Question: I've been looking everywhere for a solution to my problem, but to no avail so far.
I'm following steps to create a Facebook app from a <URL> and I've run into a problem in the logging in process even though I seem to be doing everything correctly. When the app tries to login, I get the following error:
> Given URL is not permitted by the application configuration.: One or
more of the given URLs is not allowed by the App's settings. It must
match the Website URL or Canvas URL, or the domain must be a subdomain
of one of the App's domains.
You would think that there's something wrong with my app configuration, but that doesn't seem to be the case. Here's a screenshot:

The canvas URL is correct and I've tested with or without the App Domains field filled out. Here is the php for the login:
'''
<?php
require 'server/fb-php-sdk/facebook.php';
$app_id = '236534686497558';
$app_secret = '***************************';
$app_namespace = 'mytestsmash';
$app_url = 'https://apps.facebook.com/' . $app_namespace . '/';
$scope = 'email,publish_actions';
// Init the Facebook SDK
$facebook = new Facebook(array(
'appId' => $app_id,
'secret' => $app_secret,
));
// Get the current user
$user = $facebook->getUser();
// If the user has not installed the app, redirect them to the Login Dialog
if (!$user) {
$loginUrl = $facebook->getLoginUrl(array(
'scope' => $scope,
'redirect_uri' => $app_url,
));
print('<script> top.location.href='' . $loginUrl . ''</script>');
}
?>
'''
I can't figure out what's going wrong here.
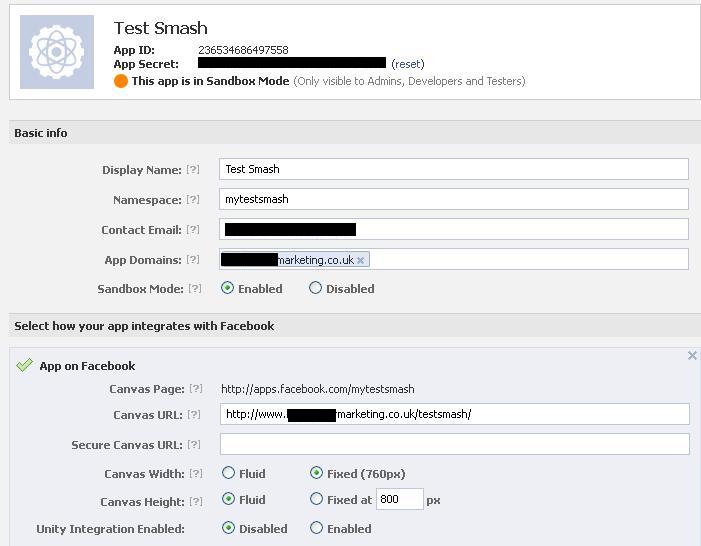
Answer: Realized the issue was the $app_url was httpS in the php... but the canvas page url in the settings was just http!